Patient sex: M
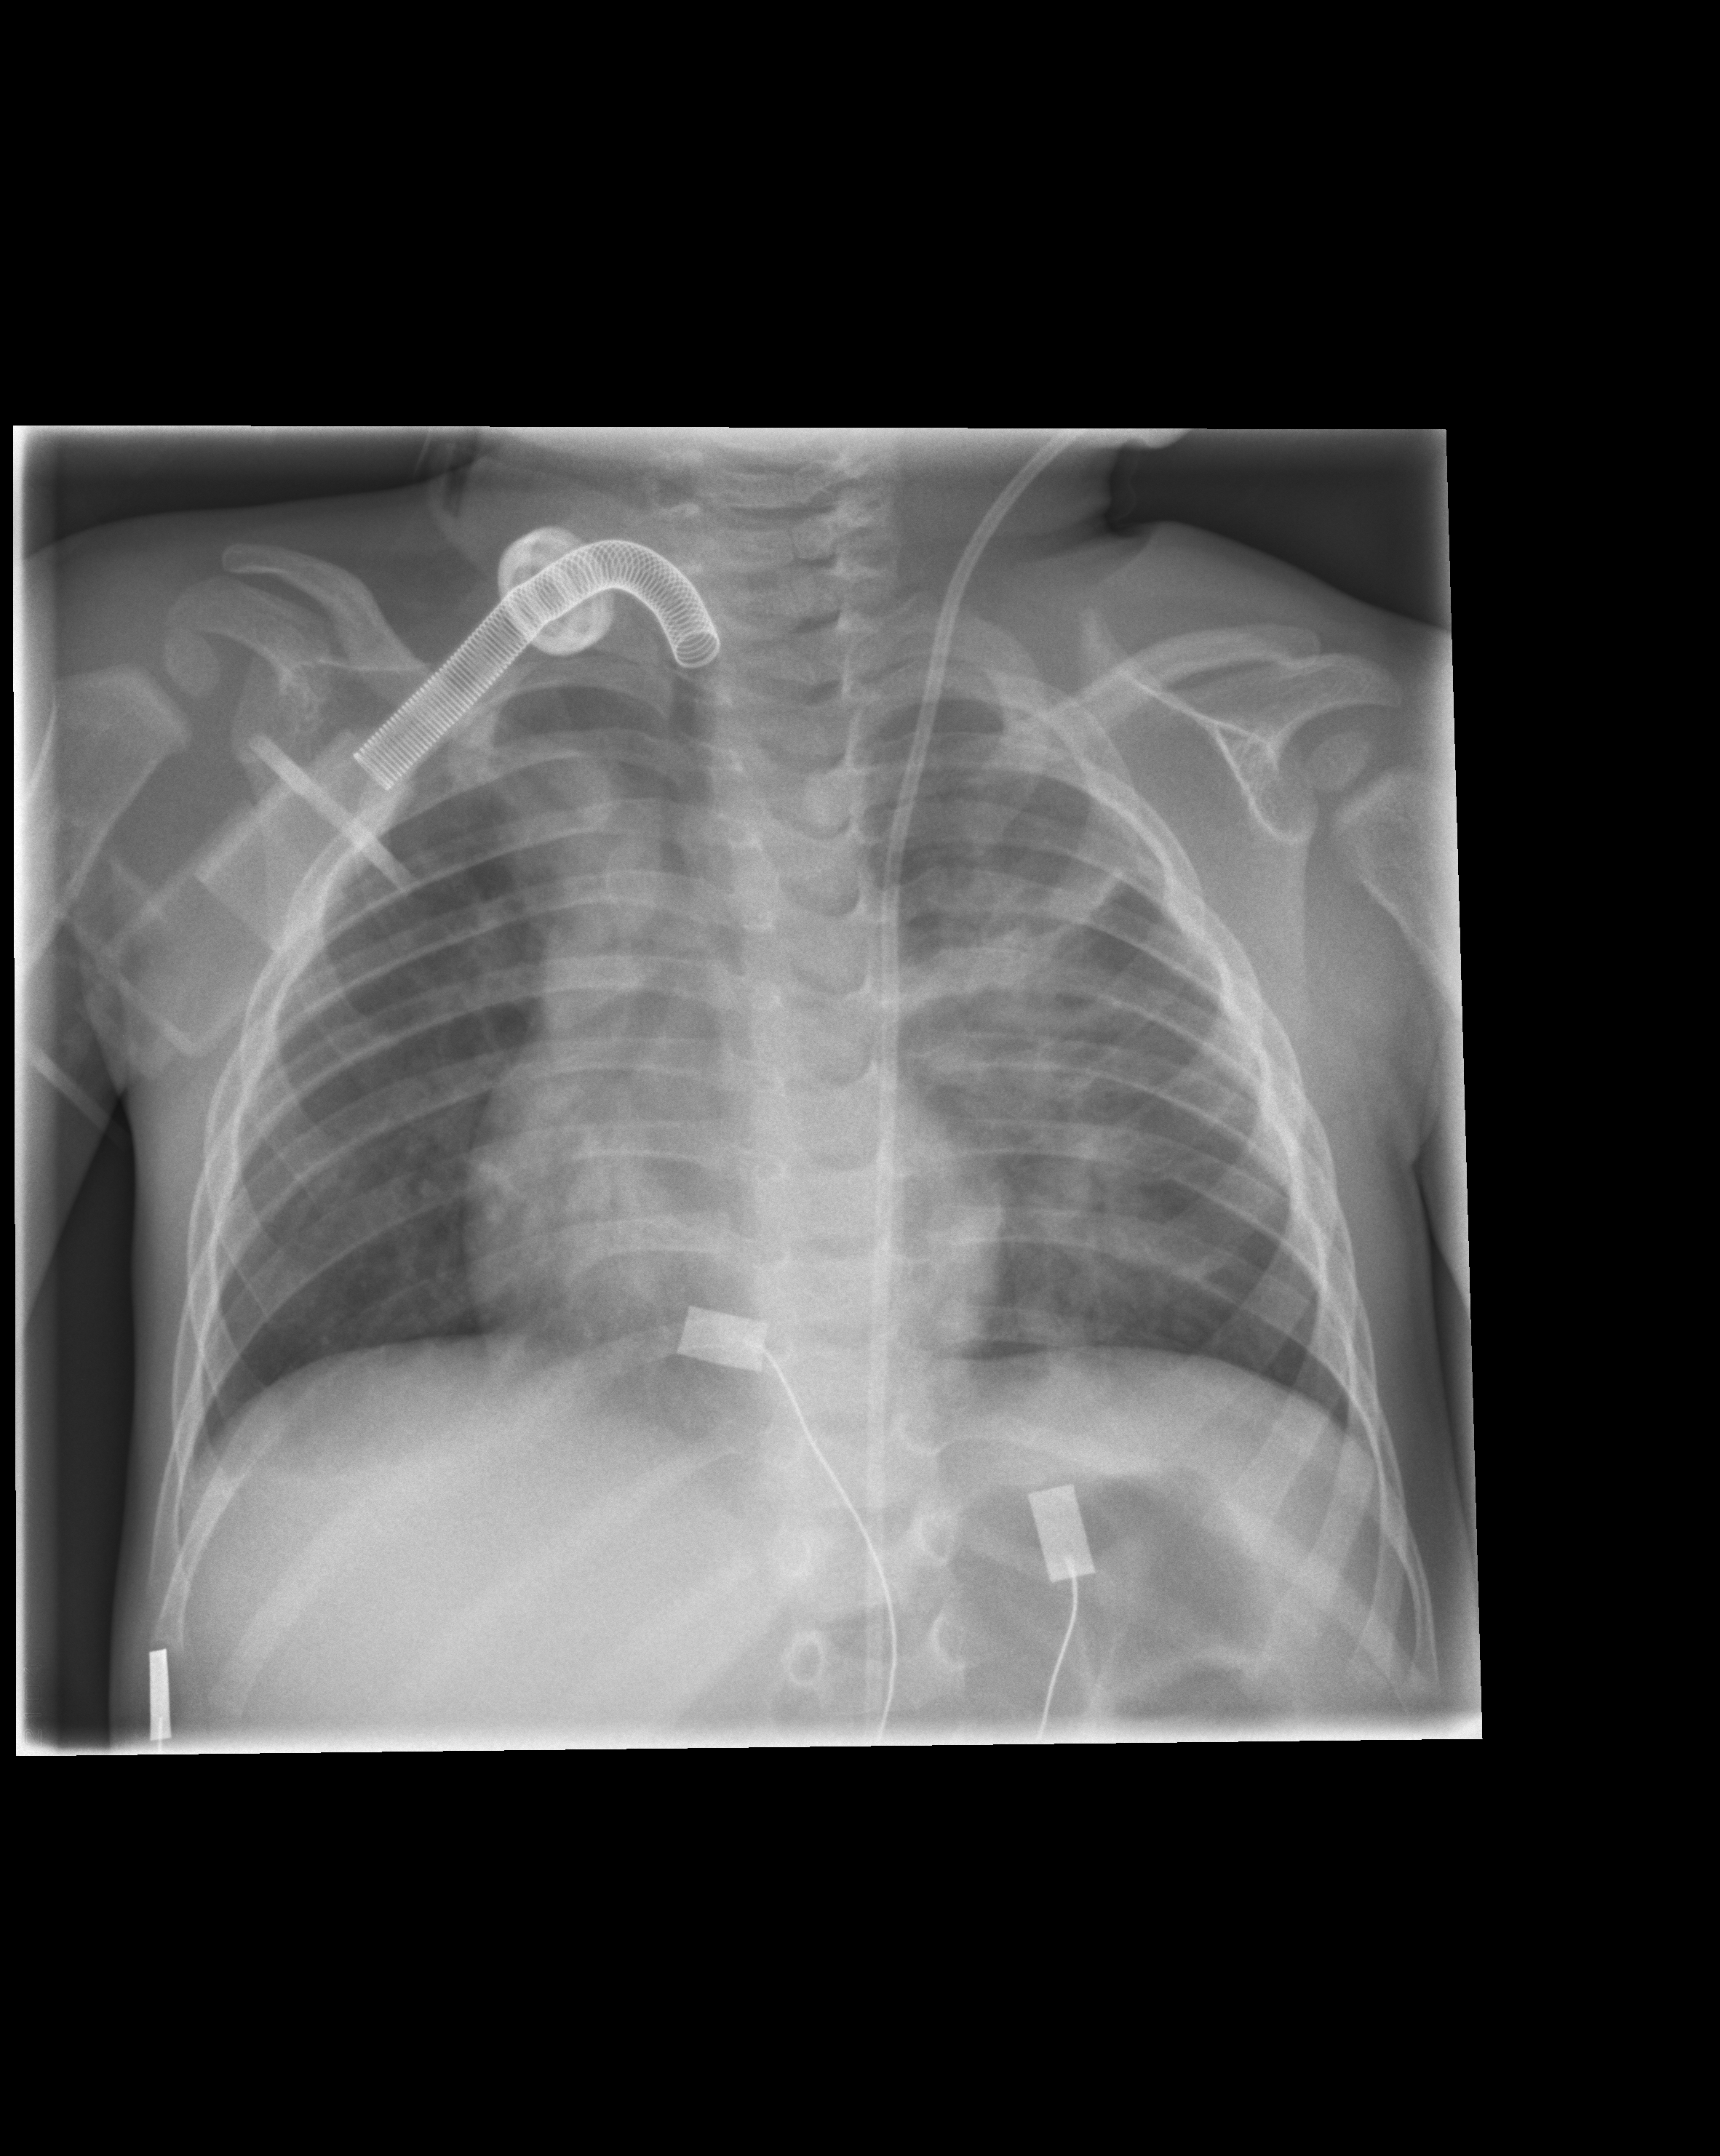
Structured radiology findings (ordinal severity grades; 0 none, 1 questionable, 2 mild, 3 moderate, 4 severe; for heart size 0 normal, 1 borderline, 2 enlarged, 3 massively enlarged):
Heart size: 0
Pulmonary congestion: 0
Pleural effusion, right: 0
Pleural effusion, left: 0
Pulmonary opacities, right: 2
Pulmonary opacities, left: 3
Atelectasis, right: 0
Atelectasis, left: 0